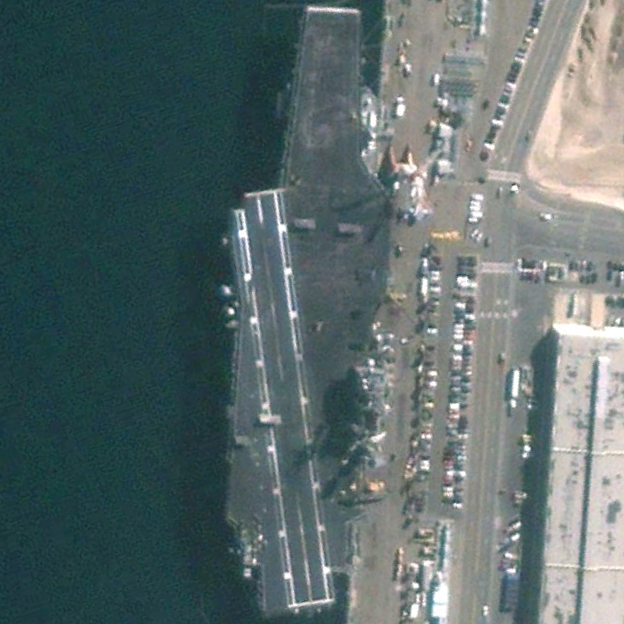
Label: Nimitz-class_aircraft_carrier